Question: I'm trying to make multiple IF statements in Excel help my club convert event registrations into a template which can import into a scoring program.
The registration export places 3 attributes into a single cell. I need a way to separate those 3 attributes into 3 difference cells for the import template. Each attribute has 4-5 possibilities. I've been trying 'IF(ISNUMBER(SEARCH' which let's me identify 1 attribute being present.
'''
=IF(ISNUMBER(SEARCH("Production",G12,1)),"Production","")'
'''

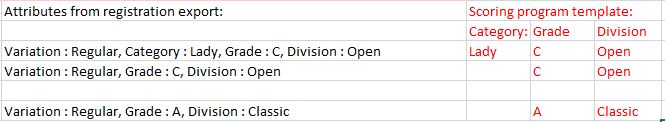
Answer: Welcome to SO. Maybe this will help:
'''
=IF(ISNUMBER(FIND(B$2,$A3)),TRIM(LEFT((SUBSTITUTE(MID($A3,FIND(":",$A3,FIND(B$2,$A3))+2,255),",",REPT(" ",255))),255)),"")
'''
Result:
<URL>